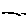
Label: line